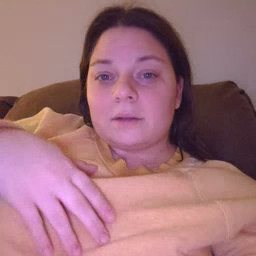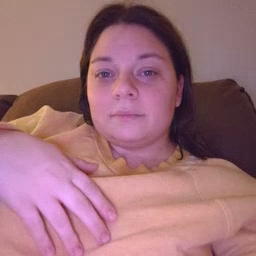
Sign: every